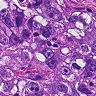
Metastatic tissue present: yes